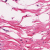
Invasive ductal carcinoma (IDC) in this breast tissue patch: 0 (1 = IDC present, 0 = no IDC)